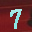
Label: 7